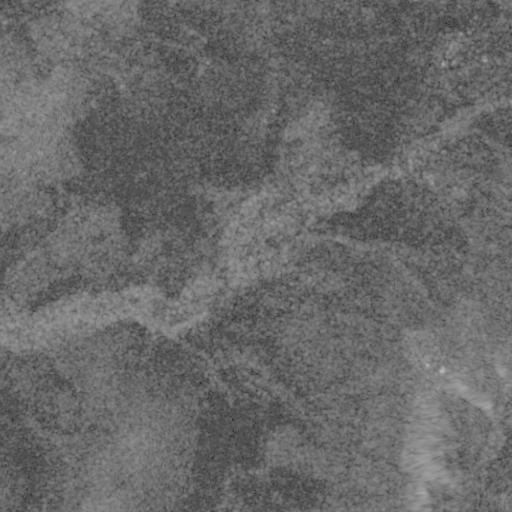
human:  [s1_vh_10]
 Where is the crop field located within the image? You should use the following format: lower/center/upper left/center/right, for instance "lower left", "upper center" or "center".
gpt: The crop field is located in the upper right of the image.
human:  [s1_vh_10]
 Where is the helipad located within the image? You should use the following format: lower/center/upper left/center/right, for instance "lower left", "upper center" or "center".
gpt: The helipad is located in the lower right of the image.
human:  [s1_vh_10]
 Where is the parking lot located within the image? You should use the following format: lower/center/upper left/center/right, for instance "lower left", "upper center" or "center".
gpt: There is no parking lot in the image.

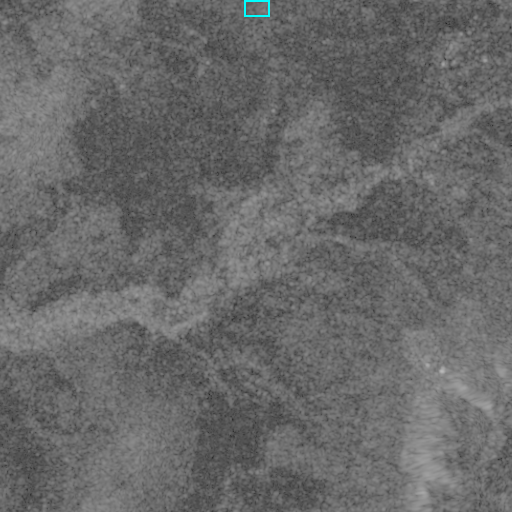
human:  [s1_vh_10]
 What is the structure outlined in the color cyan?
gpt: The structure outlined in cyan is a crop field.
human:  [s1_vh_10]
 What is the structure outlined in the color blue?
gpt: There is no blue outline.